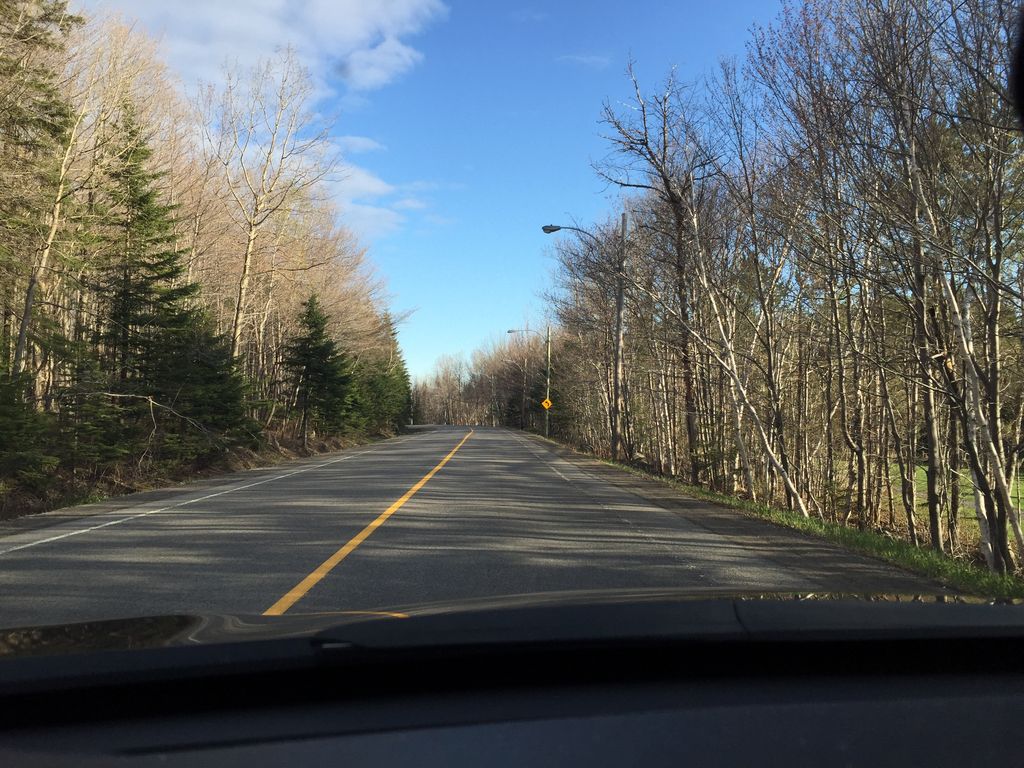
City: quebec_city